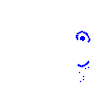
Particle: electron